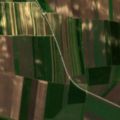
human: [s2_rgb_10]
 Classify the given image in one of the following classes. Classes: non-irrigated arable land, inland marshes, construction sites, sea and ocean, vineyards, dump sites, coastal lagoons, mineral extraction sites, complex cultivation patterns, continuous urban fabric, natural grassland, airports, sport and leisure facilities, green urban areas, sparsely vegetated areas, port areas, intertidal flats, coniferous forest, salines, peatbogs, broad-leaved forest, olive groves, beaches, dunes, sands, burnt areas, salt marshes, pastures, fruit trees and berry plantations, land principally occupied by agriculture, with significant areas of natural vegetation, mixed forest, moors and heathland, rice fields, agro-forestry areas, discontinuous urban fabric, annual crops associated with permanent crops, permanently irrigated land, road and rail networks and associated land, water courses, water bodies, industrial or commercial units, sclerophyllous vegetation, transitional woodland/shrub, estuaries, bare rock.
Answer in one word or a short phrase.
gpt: non-irrigated arable land, vineyards